四年级 · 度量几何学
如图, 把一根 6 米长的竹竿坚直插入水池中, 竹竿插入泥的部分长 0.36 米, 露出水面的部分长 2.17 米，水池中水深多少米?

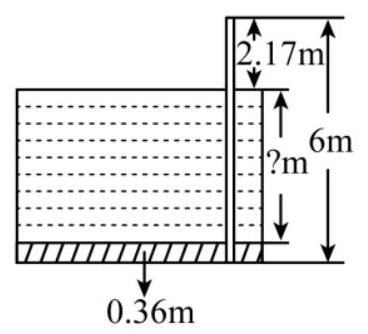
答案: 解3.47 米

【分析】由图可知, 水池中水的深度=竹竿的总长度一 (竹竿插入泥的长度十竹竿露出水面的长度),把题中数据代入数量关系计算即可。

【详解】 $6-(2.17+0.36)$

$=6-2.53$

$=3.47$ (米)

答: 水池中水深 3.47 米。

【点睛】本题主要考查小数加减法的混合运算, 分析题意准确列式是解答题目的关键。